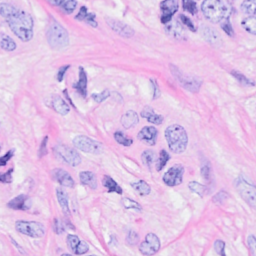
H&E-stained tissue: Breast